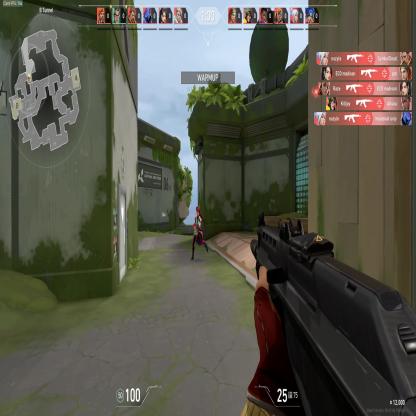
Label: enemy